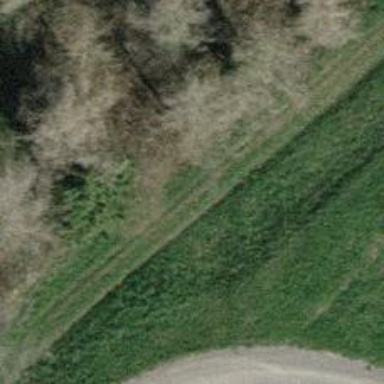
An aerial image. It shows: Track with very rough surface.